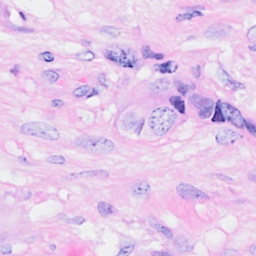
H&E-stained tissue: Breast